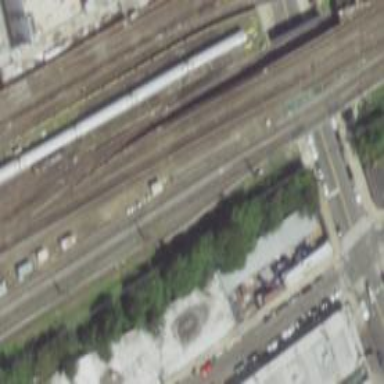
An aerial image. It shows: Electrified railway line.